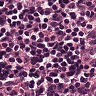
Metastatic tissue present: yes